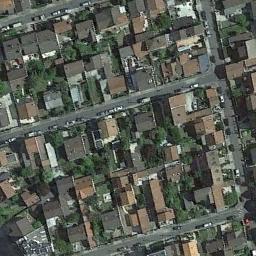
Label: residential